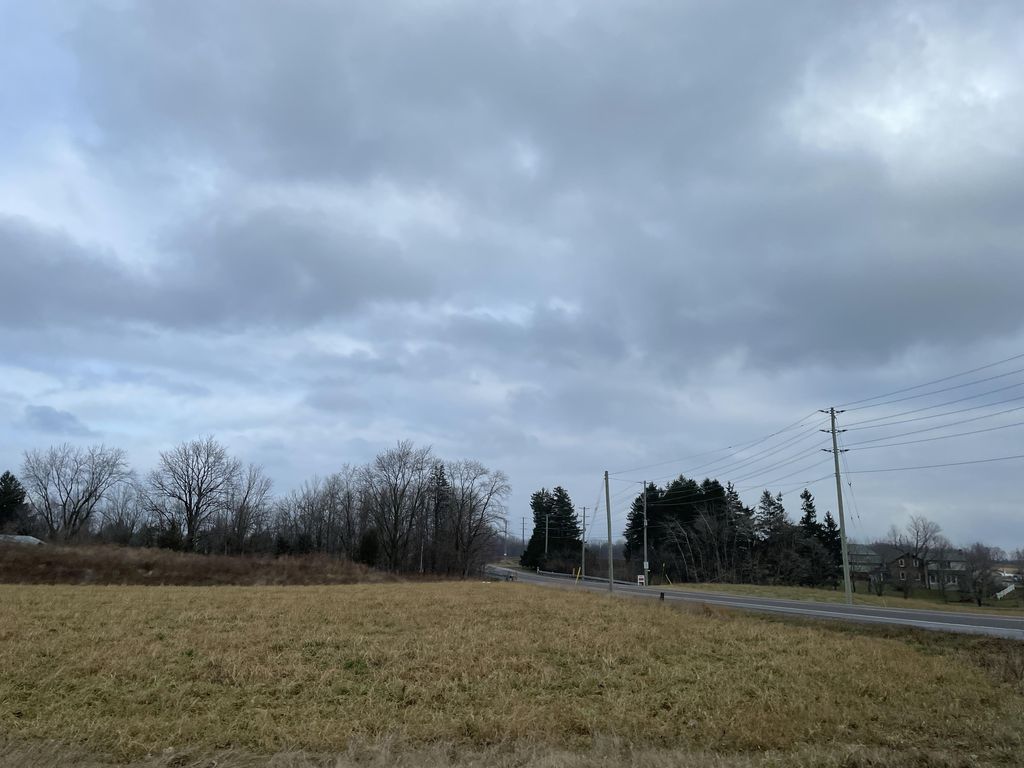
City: kitchener-waterloo